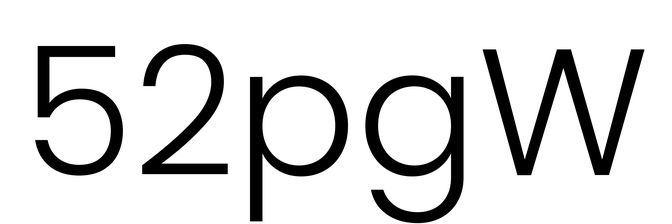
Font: Poppins-Light